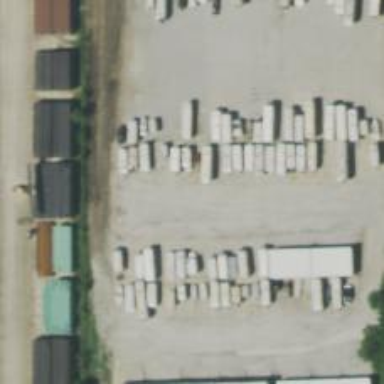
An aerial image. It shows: Storage area.